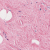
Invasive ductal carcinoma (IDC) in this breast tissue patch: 0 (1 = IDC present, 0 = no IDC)